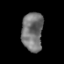
Tissue: prostate
Cell type: Epithelial cells
Senescence score: 0.205
Nuclear area (px): 806
Mean DAPI intensity: 116.231